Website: macys
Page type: customer-info-address
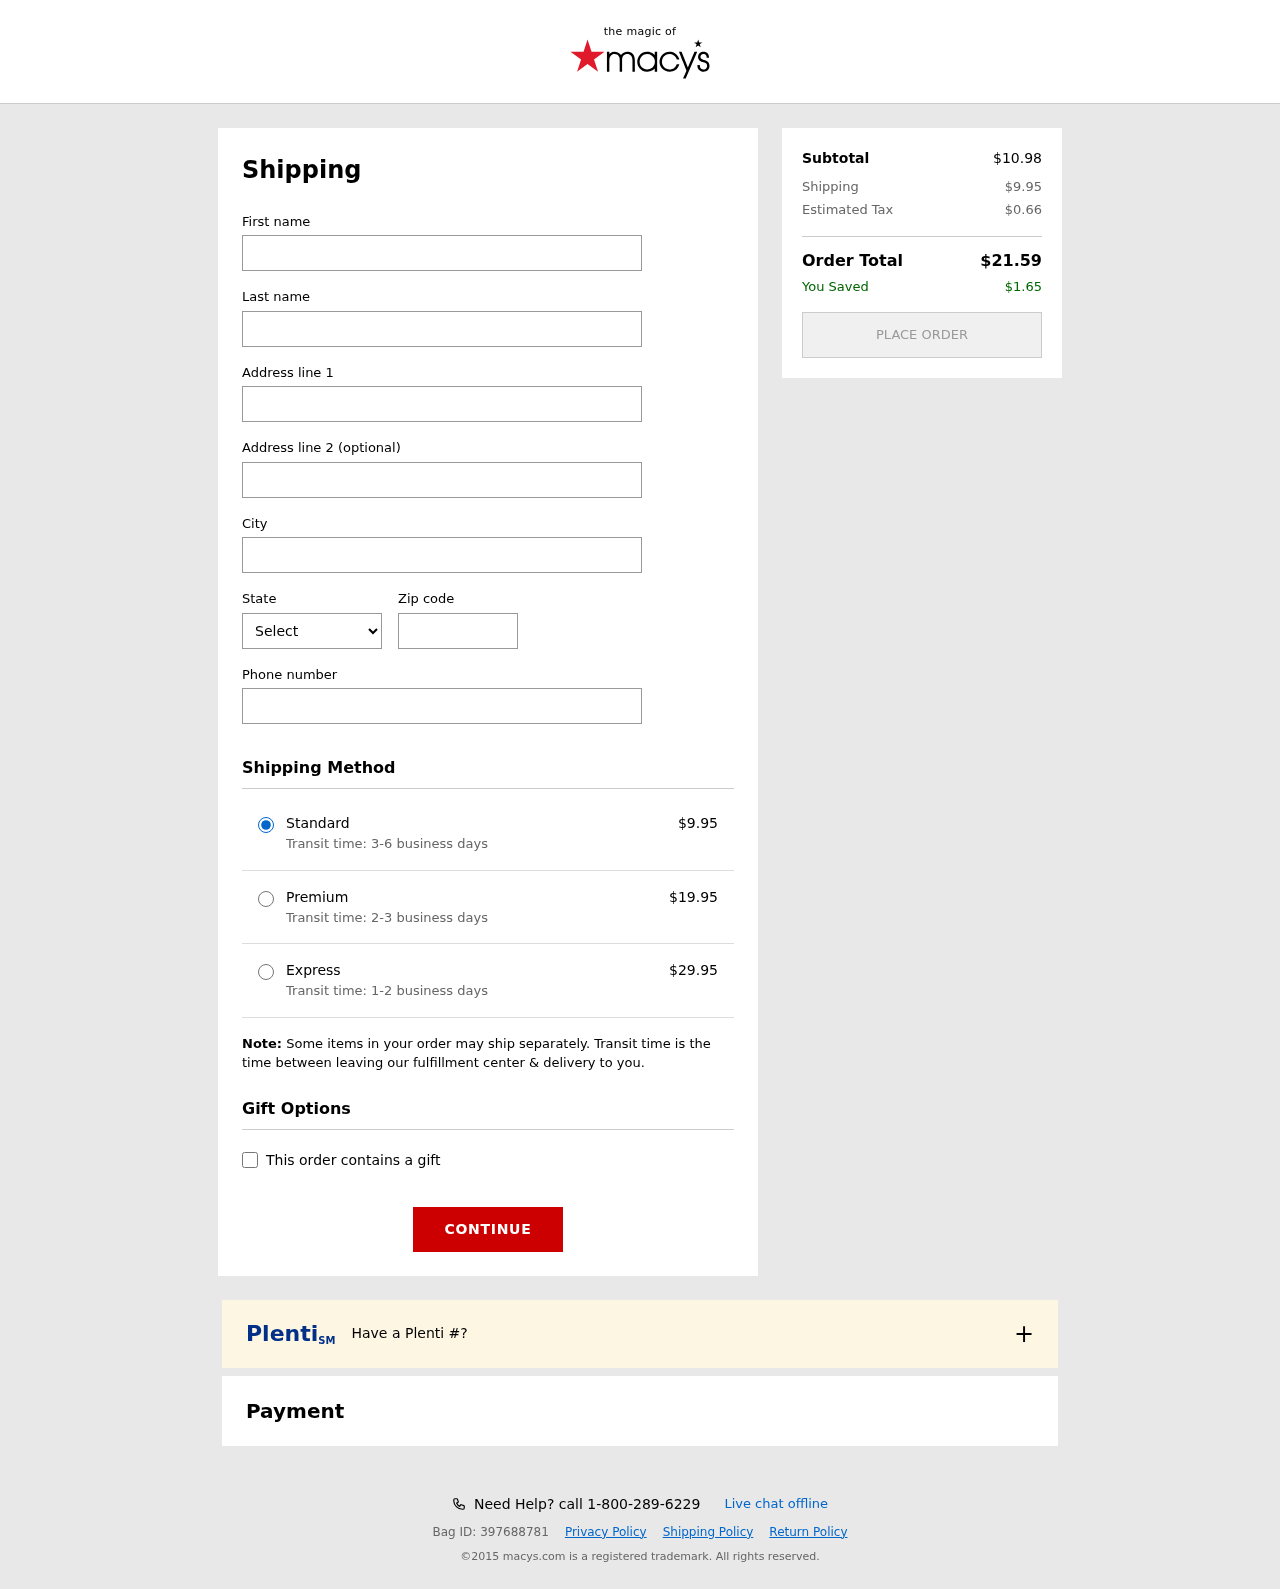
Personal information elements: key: PII_CITY
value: East Jennifer
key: PII_FIRSTNAME
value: Erika
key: PII_LASTNAME
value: Anderson
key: PII_PHONE
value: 8833572973
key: PII_POSTCODE
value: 41808
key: PII_STATE_ABBR
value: KS
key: PII_STREET
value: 448 Juan Camp
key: PII_STREET2
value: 6201 Collier Street
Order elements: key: ORDER_SHIPPING_COST
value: $9.95
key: ORDER_SHIPPING_COST_PREMIUM
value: $19.95
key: ORDER_SHIPPING_COST_EXPRESS
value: $29.95
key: ORDER_SUBTOTAL
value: $10.98
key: ORDER_TAX
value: $0.66
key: ORDER_TOTAL
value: $21.59
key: ORDER_SAVINGS
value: $1.65